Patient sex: M
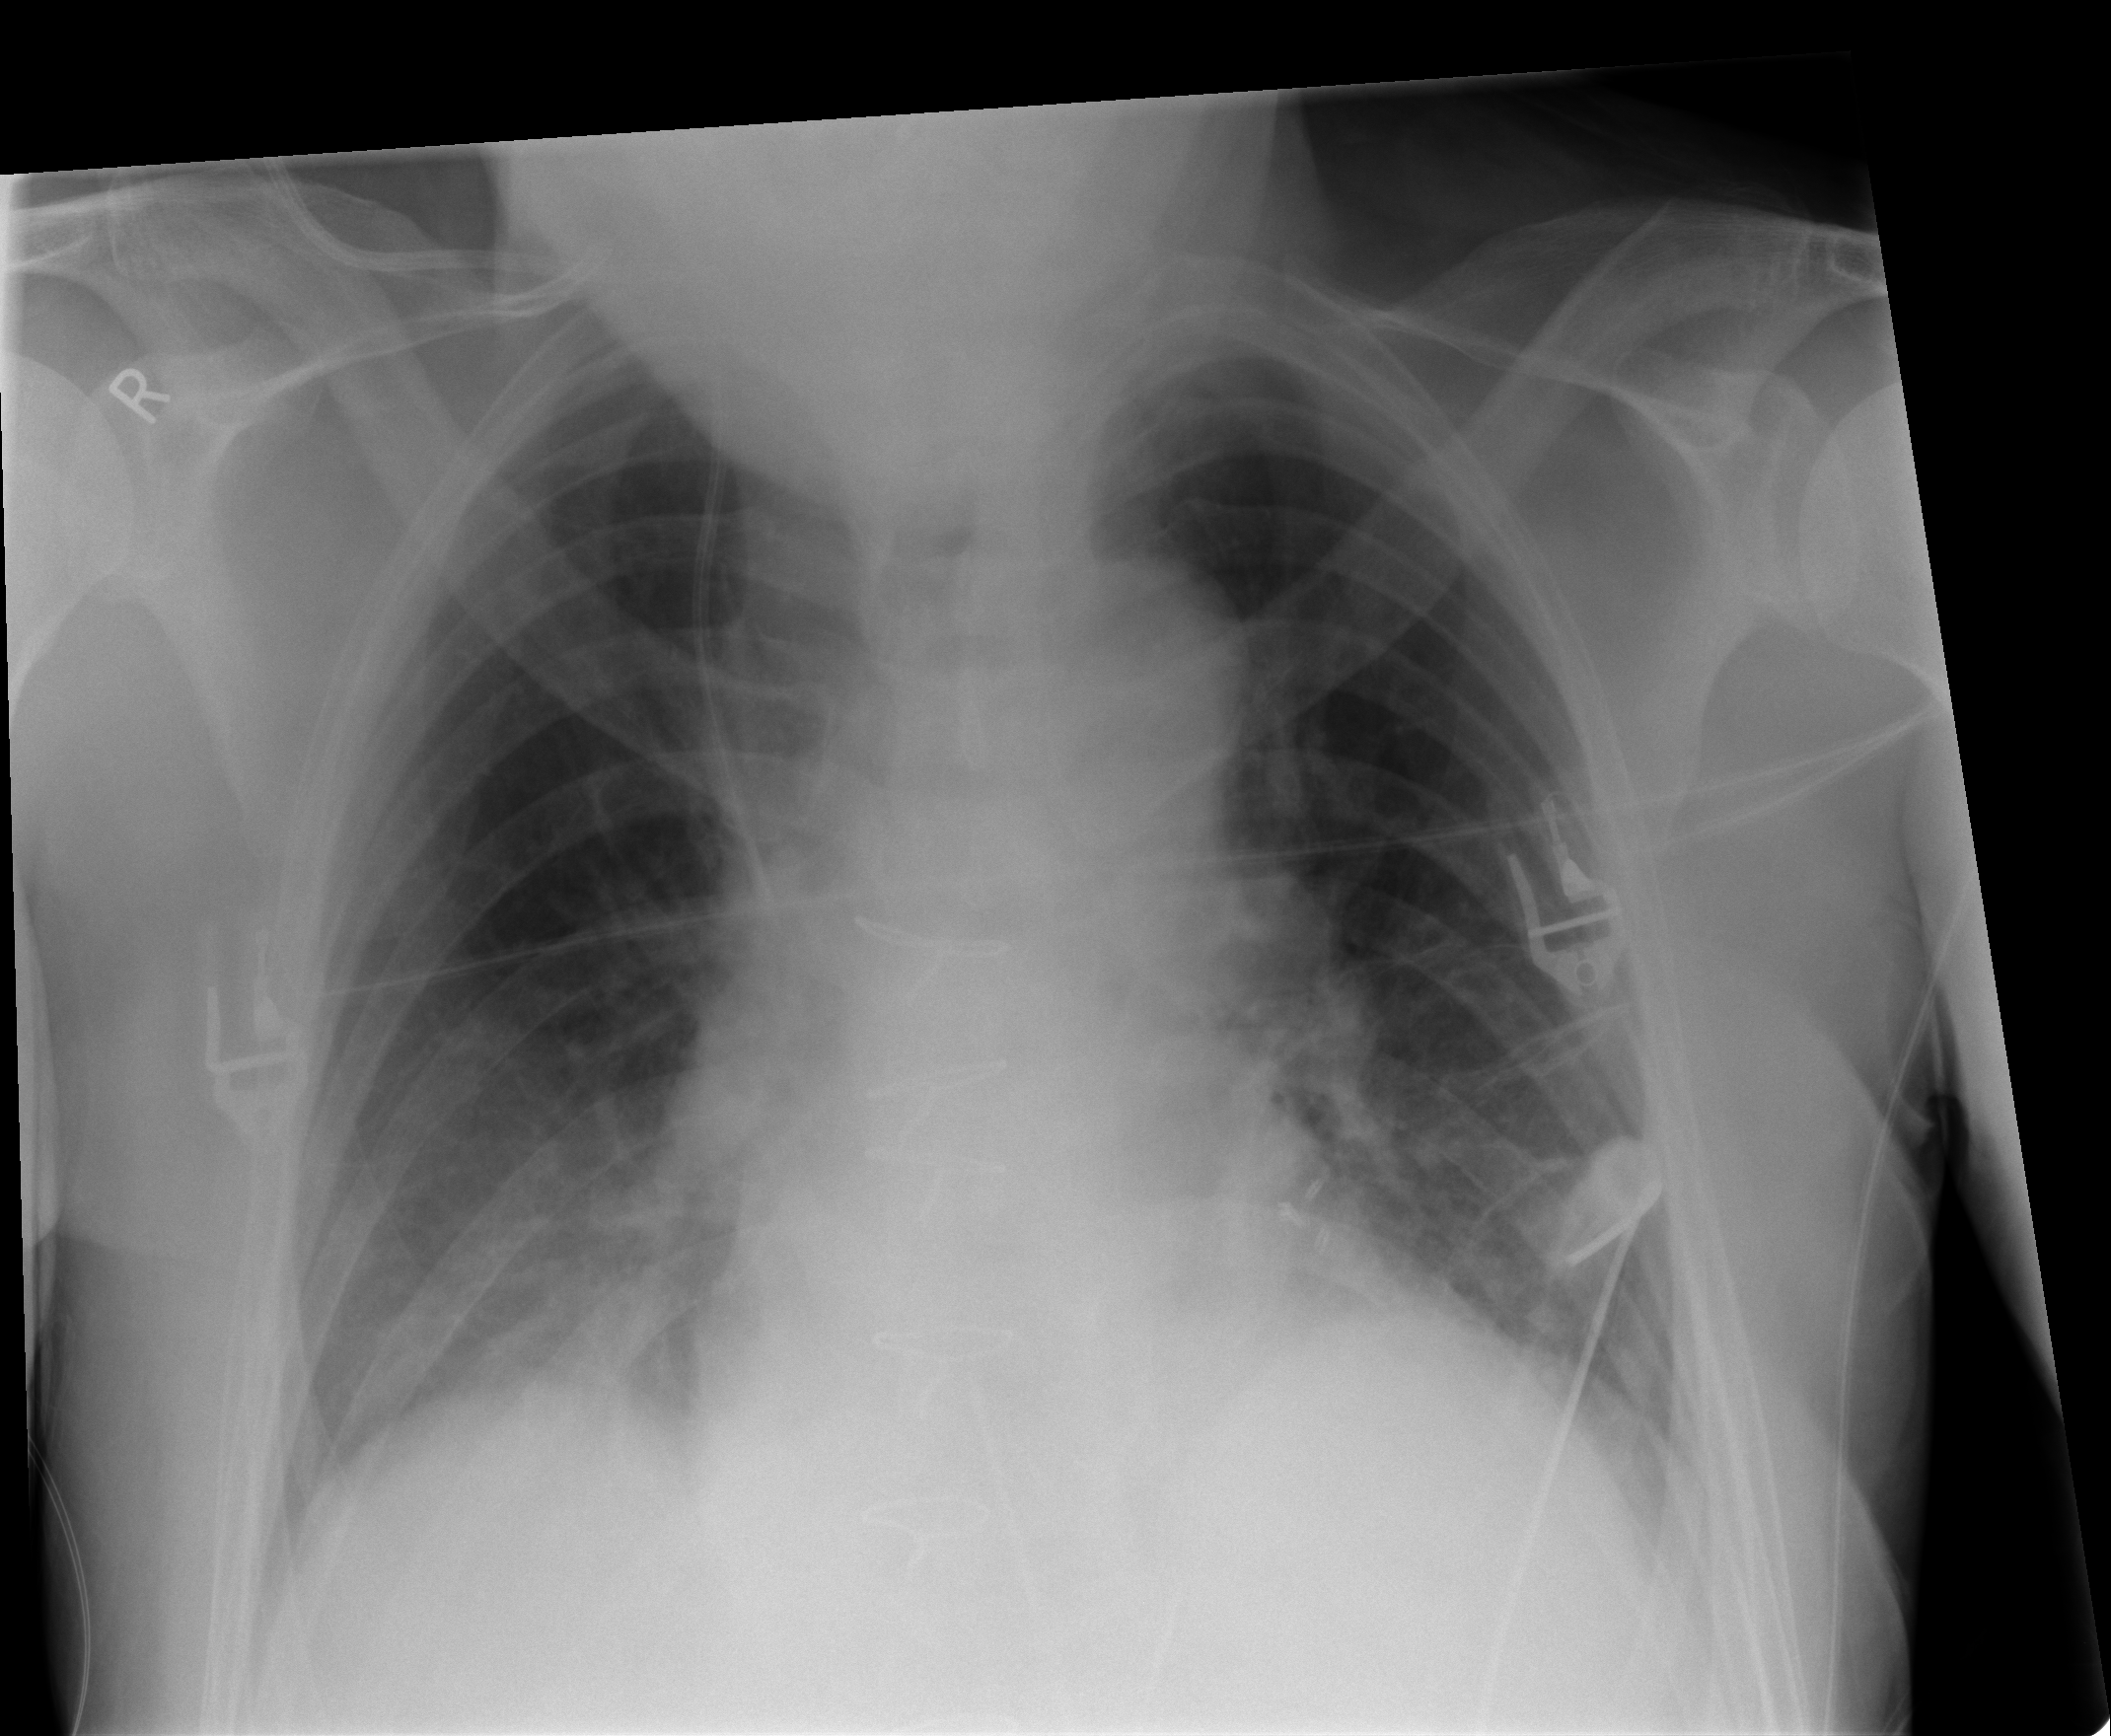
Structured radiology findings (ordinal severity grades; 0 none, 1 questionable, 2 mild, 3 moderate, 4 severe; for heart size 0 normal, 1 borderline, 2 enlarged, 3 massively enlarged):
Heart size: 2
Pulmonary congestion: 2
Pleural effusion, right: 1
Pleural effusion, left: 1
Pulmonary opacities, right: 0
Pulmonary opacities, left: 0
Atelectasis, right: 2
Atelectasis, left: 2